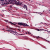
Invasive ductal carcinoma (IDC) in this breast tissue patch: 0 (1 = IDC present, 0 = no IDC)